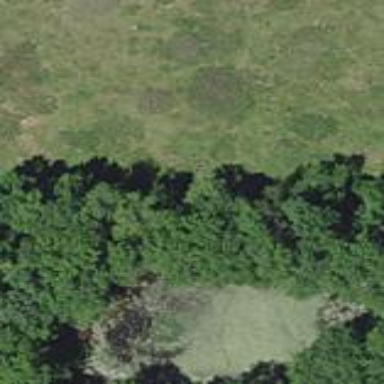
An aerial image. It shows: Pond with natural water.